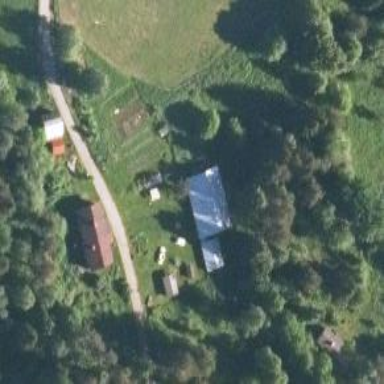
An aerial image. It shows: Farm.